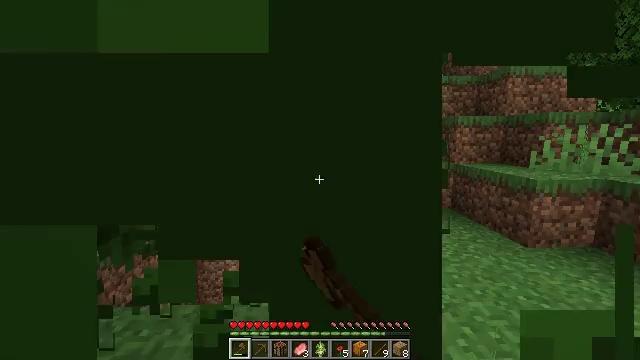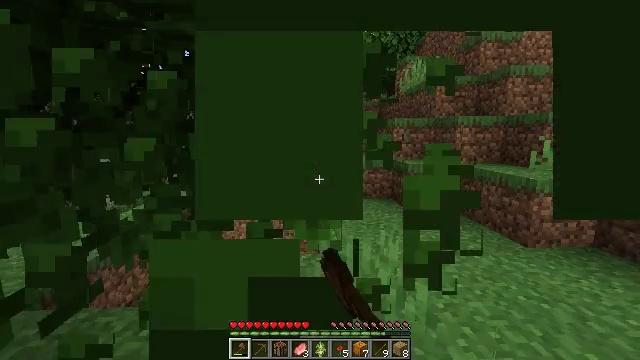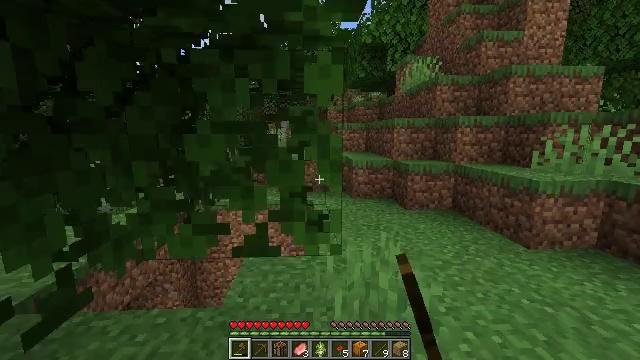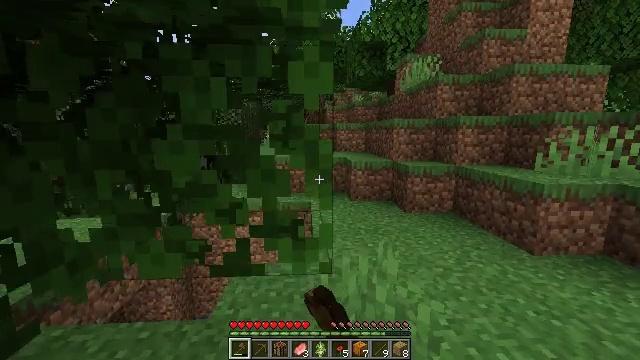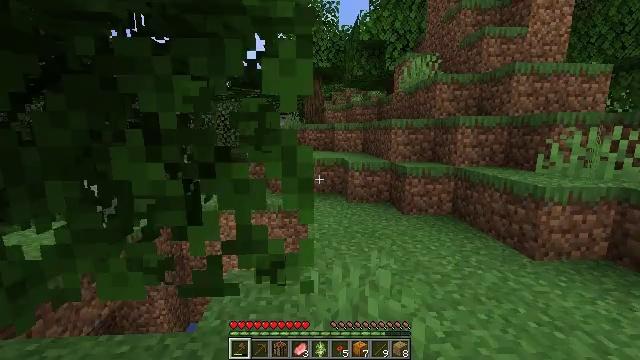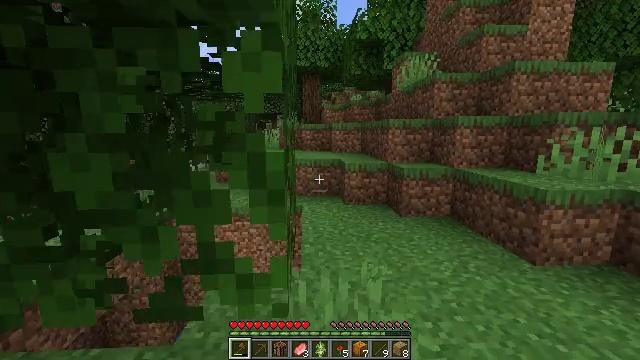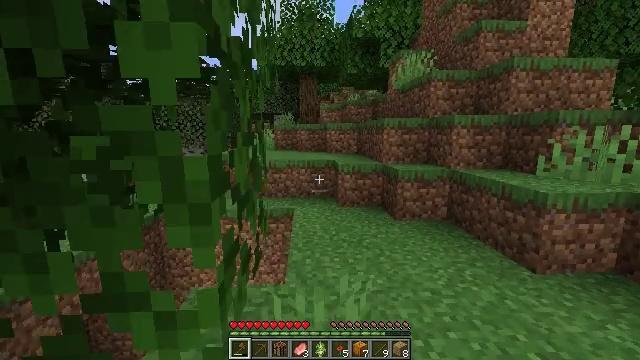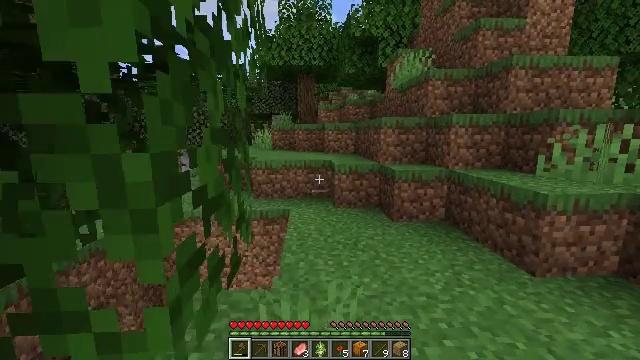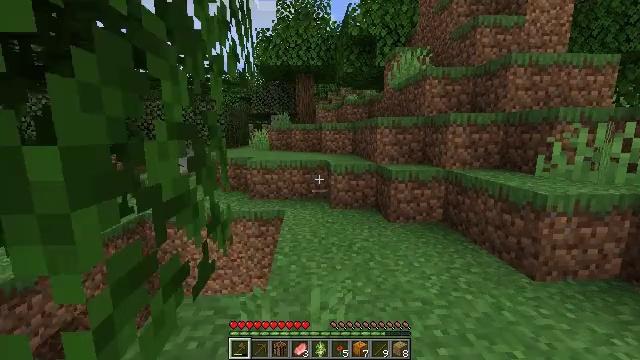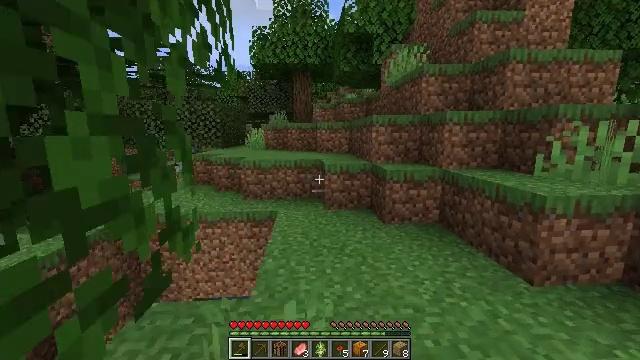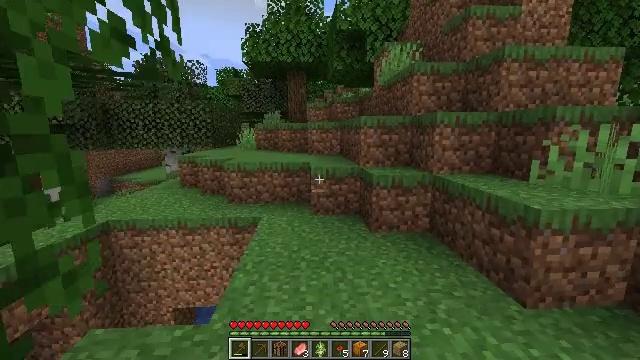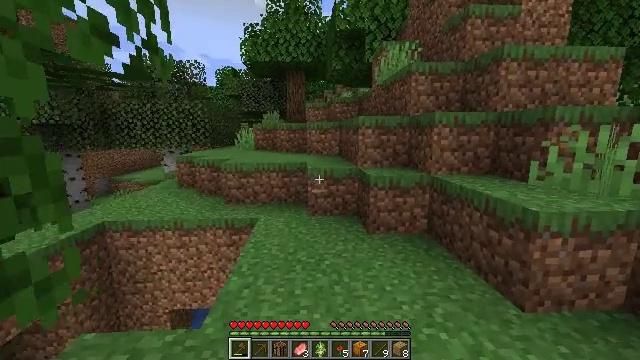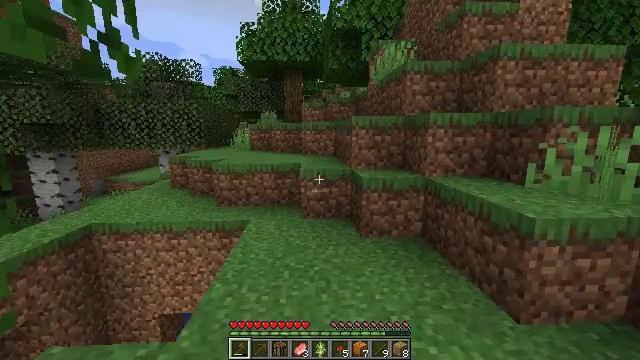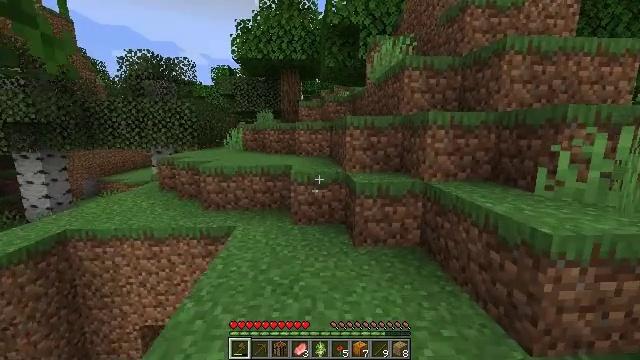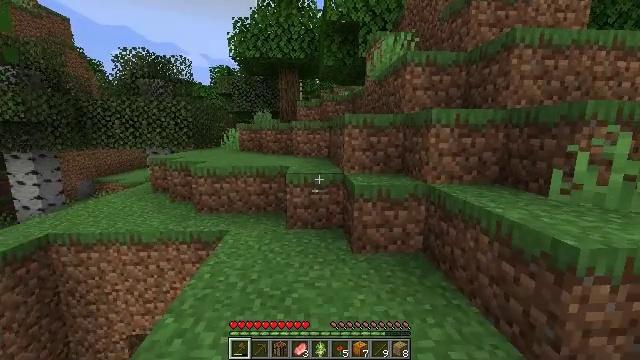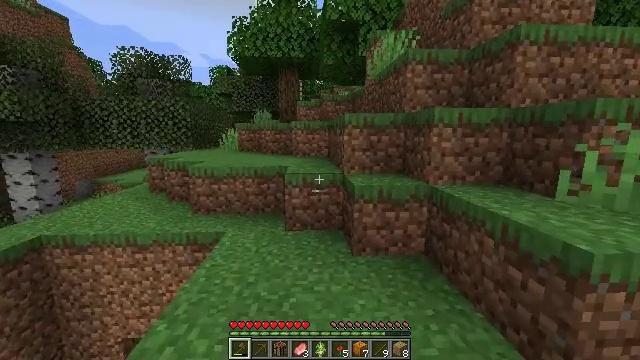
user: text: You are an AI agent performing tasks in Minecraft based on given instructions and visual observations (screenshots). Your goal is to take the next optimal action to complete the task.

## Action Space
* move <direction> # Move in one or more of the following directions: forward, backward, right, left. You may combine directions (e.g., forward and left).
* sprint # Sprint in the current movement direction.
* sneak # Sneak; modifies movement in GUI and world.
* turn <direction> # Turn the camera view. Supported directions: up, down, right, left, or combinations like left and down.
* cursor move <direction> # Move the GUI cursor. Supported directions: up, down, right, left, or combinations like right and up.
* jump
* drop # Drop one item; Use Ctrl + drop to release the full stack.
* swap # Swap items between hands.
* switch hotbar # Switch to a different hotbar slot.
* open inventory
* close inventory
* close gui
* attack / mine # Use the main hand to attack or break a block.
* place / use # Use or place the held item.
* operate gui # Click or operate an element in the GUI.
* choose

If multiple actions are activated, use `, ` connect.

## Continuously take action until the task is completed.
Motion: motion action
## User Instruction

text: Break the grass block.
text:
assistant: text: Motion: attack / mine
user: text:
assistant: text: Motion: move forward, attack / mine
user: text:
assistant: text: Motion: move forward and move right, attack / mine
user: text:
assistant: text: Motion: move forward and move right, attack / mine
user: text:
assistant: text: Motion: move forward and move right
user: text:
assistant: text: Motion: move forward and move right
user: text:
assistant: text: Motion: move forward and move right
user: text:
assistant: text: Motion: move forward and move right
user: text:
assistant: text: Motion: move forward and move right
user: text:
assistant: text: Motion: move forward and move right
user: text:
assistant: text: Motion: move forward and move right
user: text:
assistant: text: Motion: move forward
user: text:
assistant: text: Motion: move forward
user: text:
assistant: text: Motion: move forward
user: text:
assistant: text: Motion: move forward
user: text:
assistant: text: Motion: move forward
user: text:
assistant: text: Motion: move forward
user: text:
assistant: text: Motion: move forward
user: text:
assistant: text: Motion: move forward
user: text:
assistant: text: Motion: move forward
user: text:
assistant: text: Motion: move forward
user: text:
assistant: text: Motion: move forward
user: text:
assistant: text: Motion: move forward, turn right
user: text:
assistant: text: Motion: move forward, turn right
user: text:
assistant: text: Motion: move forward, turn right, jump
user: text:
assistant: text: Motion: move forward, turn right, jump
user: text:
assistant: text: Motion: move forward, jump
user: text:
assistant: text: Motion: move forward, jump
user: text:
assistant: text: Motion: move forward
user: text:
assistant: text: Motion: move forward